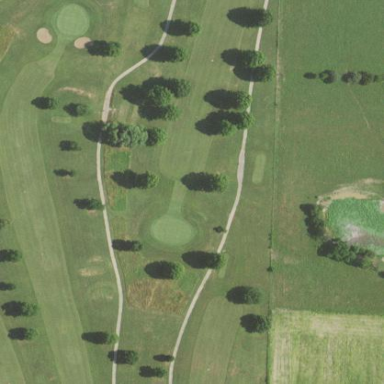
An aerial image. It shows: Grassy area designated as golf fairway.